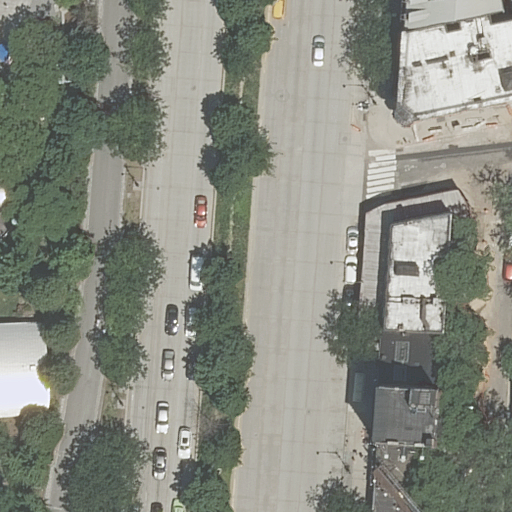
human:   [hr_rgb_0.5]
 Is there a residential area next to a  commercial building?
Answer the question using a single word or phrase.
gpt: no

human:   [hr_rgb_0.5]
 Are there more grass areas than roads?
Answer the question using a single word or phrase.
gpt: no

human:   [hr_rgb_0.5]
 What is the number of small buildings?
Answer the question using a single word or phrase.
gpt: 2

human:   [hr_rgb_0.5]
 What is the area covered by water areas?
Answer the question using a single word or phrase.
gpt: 0m2

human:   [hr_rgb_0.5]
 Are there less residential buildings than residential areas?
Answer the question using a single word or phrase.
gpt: no

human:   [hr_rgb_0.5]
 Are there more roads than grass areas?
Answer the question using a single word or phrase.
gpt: yes

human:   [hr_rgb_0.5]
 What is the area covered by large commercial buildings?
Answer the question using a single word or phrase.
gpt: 0m2

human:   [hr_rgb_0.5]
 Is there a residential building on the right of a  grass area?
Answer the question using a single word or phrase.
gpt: yes

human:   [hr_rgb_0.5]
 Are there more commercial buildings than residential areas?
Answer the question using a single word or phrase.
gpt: no

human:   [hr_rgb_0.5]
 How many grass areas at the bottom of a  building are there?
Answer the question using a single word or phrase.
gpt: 2

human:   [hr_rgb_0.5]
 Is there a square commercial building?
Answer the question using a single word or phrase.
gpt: no

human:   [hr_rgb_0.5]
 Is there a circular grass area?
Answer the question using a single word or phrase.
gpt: no

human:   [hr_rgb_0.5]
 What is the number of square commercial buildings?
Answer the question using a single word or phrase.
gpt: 0

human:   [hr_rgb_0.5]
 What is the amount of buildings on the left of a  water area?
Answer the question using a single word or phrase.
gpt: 0

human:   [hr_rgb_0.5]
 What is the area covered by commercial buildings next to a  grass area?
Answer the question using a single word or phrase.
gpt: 0m2

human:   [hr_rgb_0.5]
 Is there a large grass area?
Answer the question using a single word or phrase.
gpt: no

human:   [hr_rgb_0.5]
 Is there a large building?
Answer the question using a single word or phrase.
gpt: no

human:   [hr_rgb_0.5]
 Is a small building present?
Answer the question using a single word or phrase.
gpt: yes

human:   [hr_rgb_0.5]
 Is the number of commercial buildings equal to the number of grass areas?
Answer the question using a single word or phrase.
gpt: no

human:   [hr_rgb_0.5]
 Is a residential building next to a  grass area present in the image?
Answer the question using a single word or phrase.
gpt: yes

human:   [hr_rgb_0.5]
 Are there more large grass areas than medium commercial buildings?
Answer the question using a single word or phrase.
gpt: no

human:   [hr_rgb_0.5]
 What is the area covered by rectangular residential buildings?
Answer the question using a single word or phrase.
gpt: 843m2

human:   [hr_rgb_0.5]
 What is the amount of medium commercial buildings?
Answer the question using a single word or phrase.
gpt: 0

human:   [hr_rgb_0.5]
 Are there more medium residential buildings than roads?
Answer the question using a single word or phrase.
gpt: no

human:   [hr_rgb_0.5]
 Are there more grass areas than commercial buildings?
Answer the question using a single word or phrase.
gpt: yes

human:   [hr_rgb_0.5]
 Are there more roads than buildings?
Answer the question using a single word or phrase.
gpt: yes

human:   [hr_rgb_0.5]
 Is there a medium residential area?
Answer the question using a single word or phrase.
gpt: no

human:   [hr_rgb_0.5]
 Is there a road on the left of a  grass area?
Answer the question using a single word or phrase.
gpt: yes

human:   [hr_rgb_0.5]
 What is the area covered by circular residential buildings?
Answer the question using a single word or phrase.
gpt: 0m2

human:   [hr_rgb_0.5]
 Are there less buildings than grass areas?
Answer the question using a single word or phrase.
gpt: no

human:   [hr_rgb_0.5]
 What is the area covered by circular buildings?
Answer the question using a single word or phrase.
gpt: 0m2

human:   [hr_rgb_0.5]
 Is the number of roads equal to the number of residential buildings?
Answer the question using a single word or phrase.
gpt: no

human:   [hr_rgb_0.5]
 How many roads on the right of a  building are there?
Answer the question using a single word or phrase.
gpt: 10

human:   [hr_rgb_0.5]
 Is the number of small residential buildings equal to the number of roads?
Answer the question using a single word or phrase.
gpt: no

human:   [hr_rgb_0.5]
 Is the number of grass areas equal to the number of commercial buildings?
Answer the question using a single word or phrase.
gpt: no

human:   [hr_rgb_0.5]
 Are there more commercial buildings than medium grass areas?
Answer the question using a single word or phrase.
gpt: no